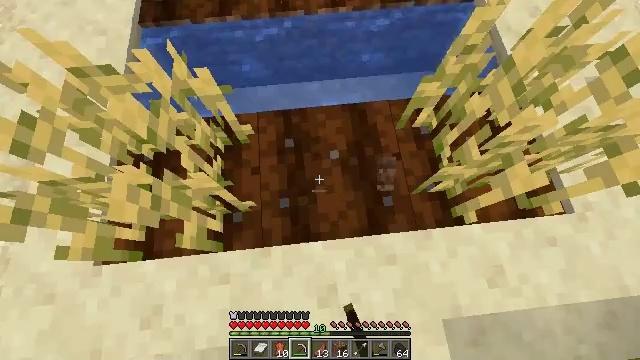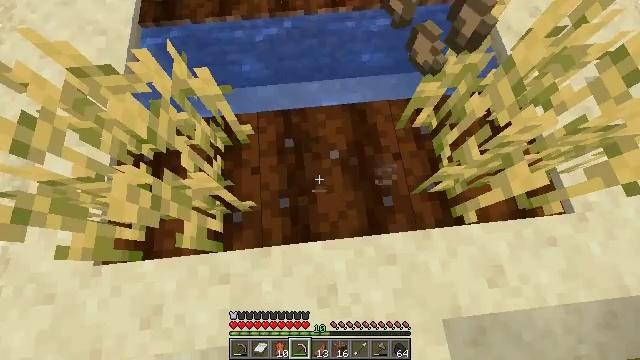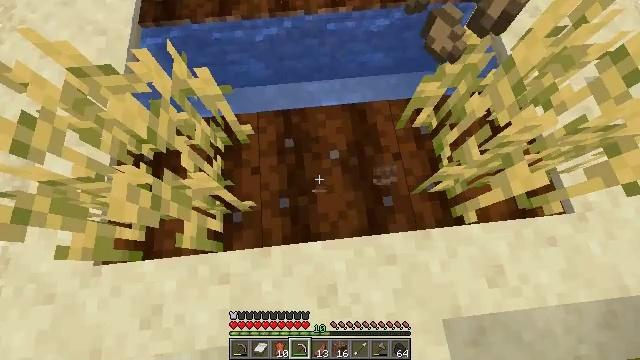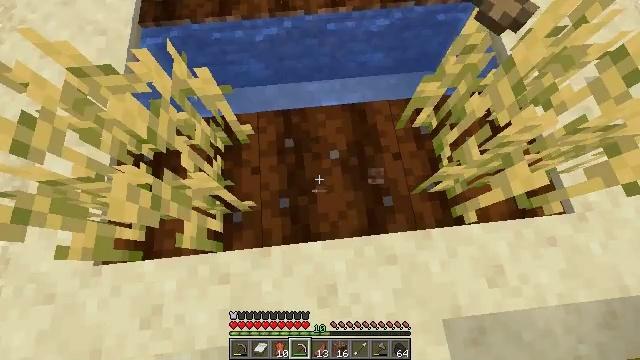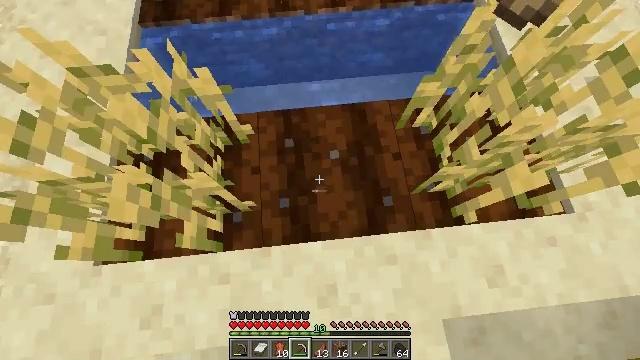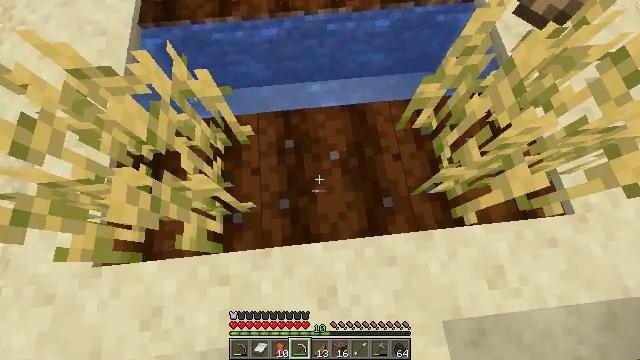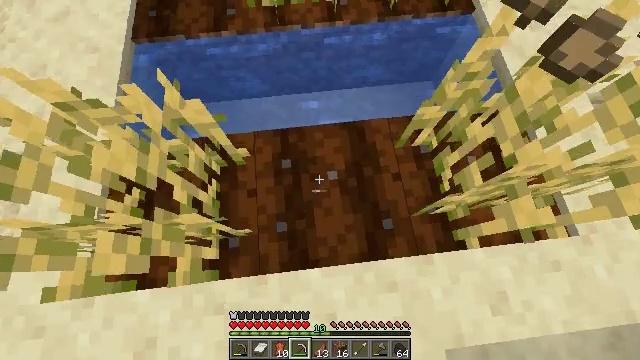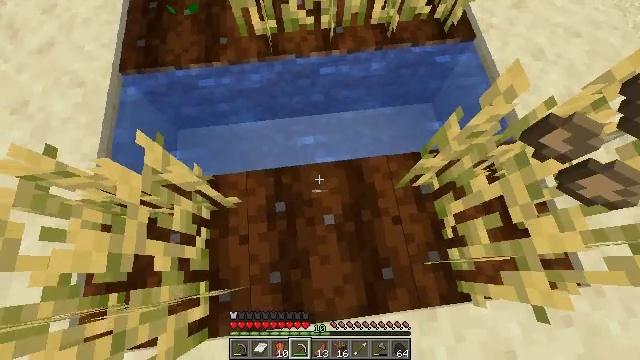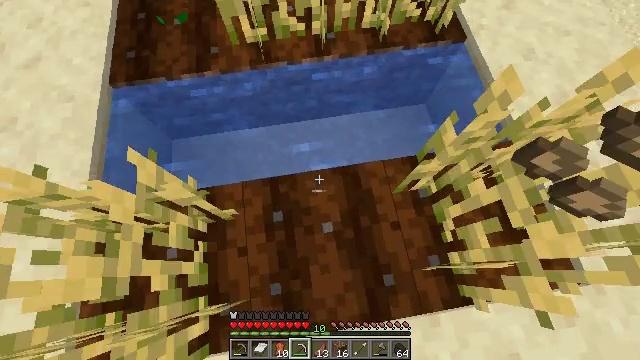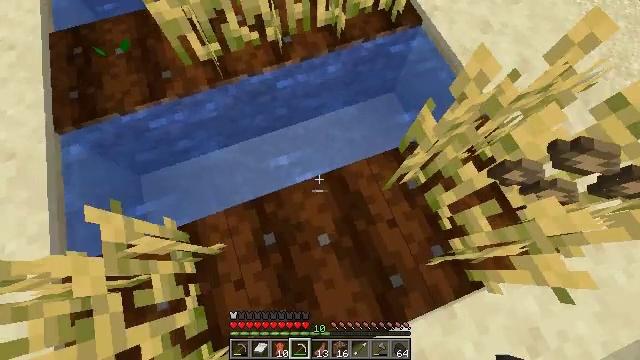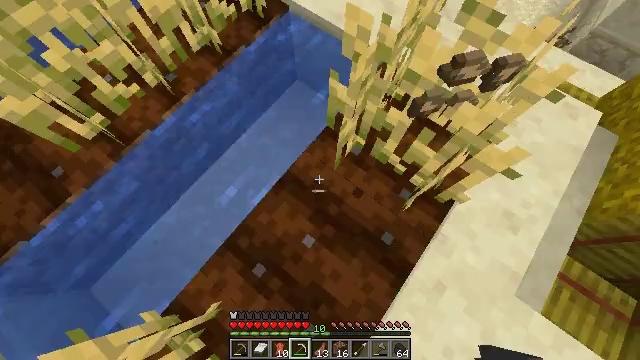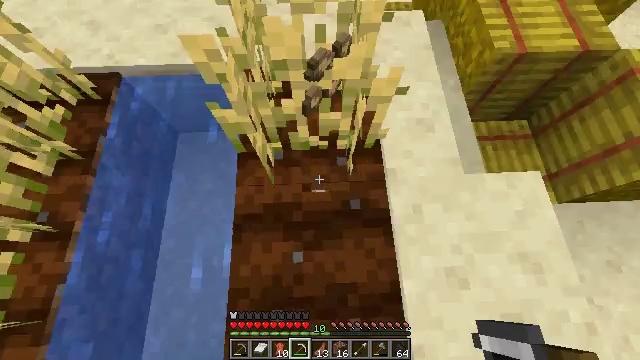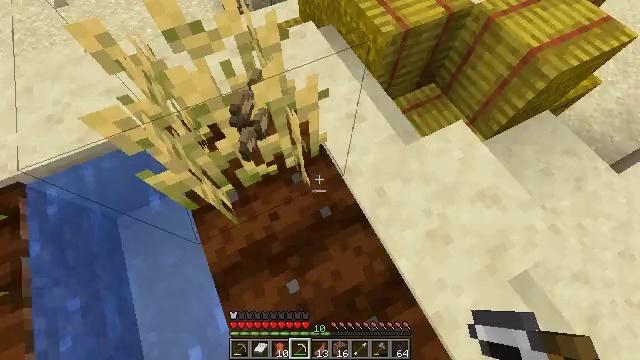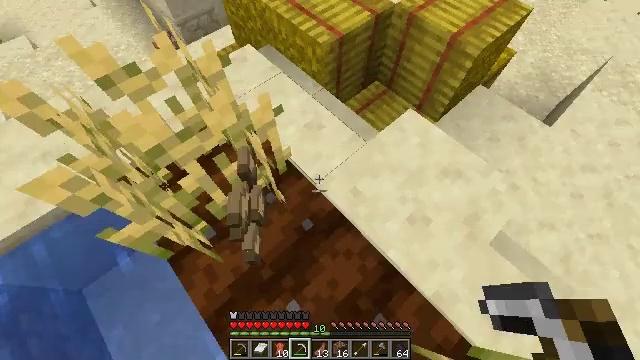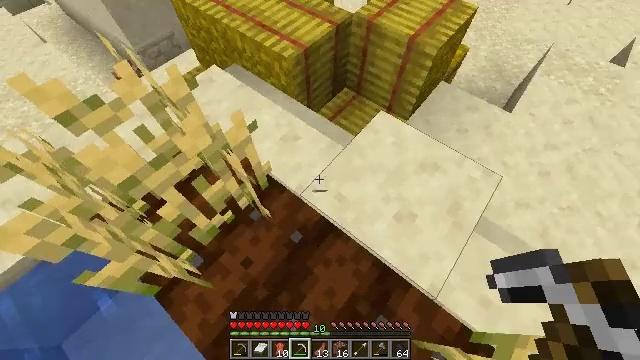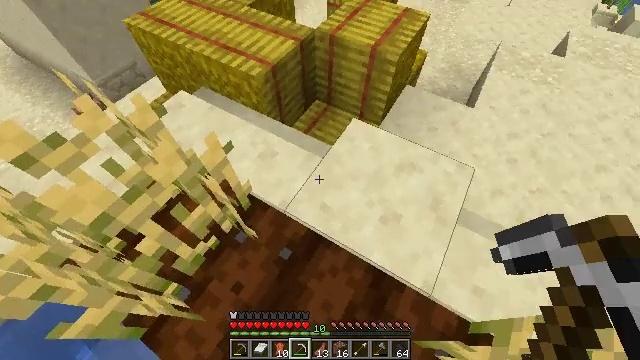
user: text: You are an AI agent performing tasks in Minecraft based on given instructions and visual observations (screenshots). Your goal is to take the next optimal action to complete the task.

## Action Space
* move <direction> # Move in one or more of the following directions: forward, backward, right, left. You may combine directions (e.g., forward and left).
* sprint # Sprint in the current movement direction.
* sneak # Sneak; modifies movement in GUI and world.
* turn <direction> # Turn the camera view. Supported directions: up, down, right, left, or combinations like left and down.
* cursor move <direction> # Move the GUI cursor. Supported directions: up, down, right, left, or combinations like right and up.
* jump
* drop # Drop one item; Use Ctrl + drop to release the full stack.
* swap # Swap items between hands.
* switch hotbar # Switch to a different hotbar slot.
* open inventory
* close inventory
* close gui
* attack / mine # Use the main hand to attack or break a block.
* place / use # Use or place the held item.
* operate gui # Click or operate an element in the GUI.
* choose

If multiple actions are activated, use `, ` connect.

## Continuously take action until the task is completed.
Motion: motion action
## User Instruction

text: Harvest hay blocks from the village.
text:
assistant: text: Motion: no_op
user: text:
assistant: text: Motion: no_op
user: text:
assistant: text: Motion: no_op
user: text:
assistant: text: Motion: no_op
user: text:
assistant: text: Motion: move forward
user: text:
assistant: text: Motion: move forward
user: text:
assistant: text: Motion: move forward
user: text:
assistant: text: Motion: turn right
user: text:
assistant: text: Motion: turn right
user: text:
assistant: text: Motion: turn right
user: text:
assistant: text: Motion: turn right
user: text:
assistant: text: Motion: turn right and up
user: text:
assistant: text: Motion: turn right and up
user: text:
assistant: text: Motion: turn right and up
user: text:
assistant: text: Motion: turn right and up
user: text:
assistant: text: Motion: turn right and up
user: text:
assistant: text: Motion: turn right and up
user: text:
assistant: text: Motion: turn right and up
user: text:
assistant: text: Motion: no_op
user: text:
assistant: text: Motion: move forward
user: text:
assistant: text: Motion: move forward
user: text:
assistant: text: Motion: move forward, turn left
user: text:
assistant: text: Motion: turn left
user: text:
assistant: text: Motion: turn left
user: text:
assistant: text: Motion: turn left
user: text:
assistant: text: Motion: no_op
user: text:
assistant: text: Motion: no_op
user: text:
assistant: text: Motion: no_op
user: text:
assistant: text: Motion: no_op
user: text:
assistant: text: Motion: no_op